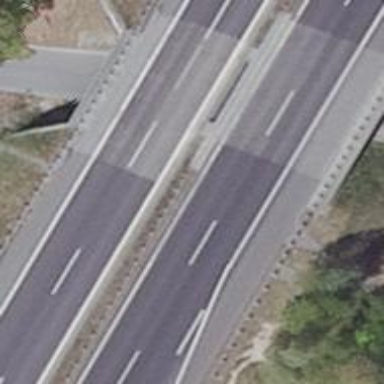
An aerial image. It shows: Motorway.